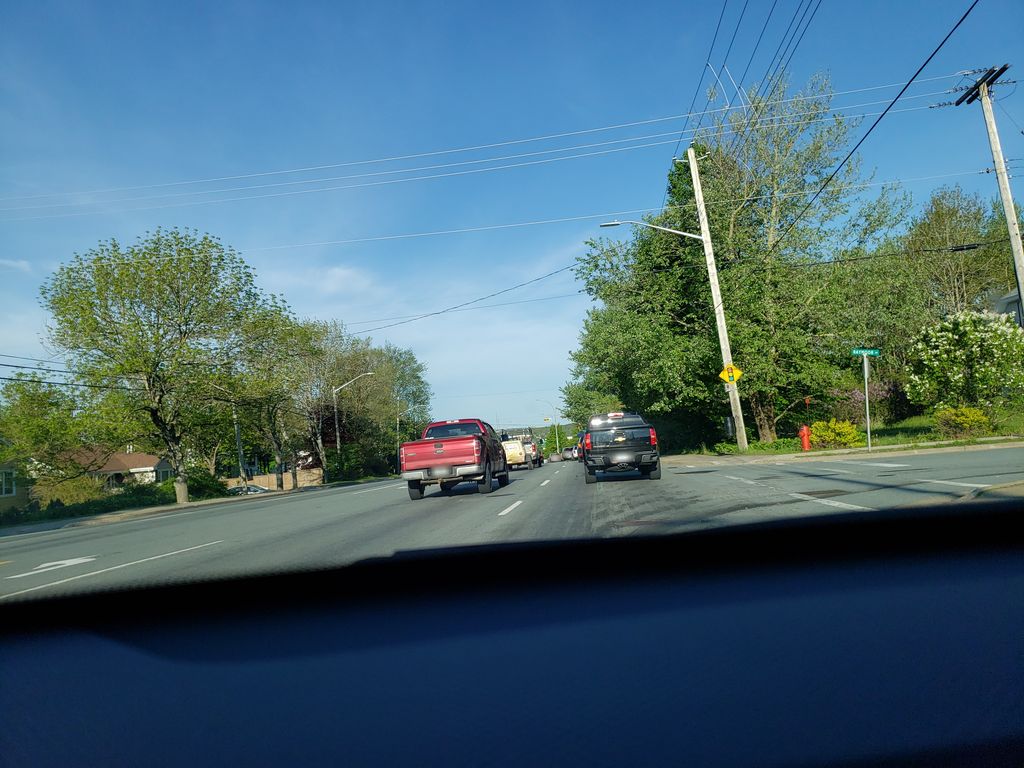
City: halifax